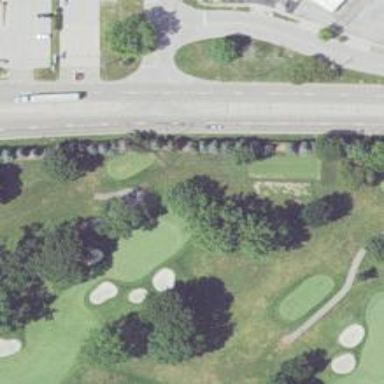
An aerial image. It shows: Golf hole.